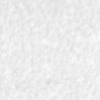
Label: no_change